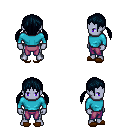
a pixel art fantasy rpg character, male body template, dark elf, purple skin, teal long-sleeve shirt, magenta pants, raven twin-tailed hairstyle, brown slippers, four views (front, back, left, right), 2x2 character sprite sheet, small pixel art, hard edges, no anti-aliasing